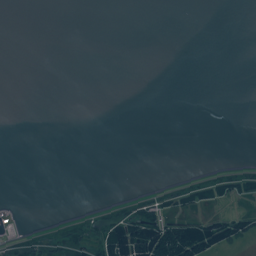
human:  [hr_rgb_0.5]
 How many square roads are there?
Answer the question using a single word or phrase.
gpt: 0

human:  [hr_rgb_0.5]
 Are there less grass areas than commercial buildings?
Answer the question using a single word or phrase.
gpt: no

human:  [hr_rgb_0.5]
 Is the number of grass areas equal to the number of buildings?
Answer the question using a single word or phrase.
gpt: no

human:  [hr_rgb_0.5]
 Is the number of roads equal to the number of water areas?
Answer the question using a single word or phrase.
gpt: no

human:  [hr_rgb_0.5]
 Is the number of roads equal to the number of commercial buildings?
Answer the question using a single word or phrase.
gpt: no

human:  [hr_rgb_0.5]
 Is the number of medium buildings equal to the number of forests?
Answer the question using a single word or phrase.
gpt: no

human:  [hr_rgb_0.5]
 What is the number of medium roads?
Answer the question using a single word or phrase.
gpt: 0

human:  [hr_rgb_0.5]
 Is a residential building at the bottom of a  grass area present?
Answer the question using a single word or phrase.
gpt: yes

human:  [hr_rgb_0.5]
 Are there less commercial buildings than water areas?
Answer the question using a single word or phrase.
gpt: yes

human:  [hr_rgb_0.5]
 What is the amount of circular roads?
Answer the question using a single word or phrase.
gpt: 0

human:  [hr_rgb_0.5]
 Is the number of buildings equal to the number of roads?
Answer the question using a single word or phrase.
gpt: no

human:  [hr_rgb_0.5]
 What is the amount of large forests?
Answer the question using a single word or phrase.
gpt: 37

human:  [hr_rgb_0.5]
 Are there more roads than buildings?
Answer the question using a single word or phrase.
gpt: yes

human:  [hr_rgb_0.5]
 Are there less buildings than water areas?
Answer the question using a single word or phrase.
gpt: yes

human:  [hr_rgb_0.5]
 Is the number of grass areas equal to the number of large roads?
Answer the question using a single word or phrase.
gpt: no

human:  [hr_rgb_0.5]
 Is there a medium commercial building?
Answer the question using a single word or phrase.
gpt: no

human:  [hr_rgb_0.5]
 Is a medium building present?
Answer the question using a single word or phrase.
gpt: no

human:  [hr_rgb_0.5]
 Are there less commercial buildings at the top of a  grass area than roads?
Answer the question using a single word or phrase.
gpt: yes

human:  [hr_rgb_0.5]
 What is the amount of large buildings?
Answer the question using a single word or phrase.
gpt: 0

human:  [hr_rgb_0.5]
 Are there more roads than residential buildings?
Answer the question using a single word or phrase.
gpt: yes

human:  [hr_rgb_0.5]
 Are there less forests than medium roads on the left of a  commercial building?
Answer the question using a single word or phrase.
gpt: no

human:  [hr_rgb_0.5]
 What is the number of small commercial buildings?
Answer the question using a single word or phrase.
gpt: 3

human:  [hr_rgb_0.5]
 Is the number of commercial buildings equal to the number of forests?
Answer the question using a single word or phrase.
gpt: no

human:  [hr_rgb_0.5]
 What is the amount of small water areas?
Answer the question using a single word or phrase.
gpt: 4

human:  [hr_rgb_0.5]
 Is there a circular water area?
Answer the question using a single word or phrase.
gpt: yes

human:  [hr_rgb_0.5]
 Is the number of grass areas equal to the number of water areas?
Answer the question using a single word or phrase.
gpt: no

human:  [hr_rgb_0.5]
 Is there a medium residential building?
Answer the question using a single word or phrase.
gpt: no

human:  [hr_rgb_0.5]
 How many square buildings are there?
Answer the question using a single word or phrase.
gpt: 2

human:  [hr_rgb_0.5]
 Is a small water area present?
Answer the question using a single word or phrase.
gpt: yes

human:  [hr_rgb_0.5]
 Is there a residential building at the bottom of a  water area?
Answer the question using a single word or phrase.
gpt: yes

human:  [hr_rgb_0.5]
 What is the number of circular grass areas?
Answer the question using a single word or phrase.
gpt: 0

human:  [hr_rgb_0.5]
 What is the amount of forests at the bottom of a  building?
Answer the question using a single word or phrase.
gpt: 76

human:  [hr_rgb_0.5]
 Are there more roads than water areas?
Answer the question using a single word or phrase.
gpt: yes

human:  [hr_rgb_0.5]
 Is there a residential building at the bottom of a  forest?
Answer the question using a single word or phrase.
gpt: yes

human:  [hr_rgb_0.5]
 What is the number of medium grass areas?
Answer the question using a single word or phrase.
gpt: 22

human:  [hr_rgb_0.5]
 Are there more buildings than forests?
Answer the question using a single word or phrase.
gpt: no